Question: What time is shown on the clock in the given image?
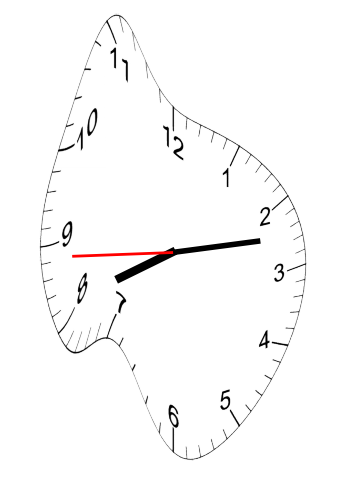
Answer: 08:12:44